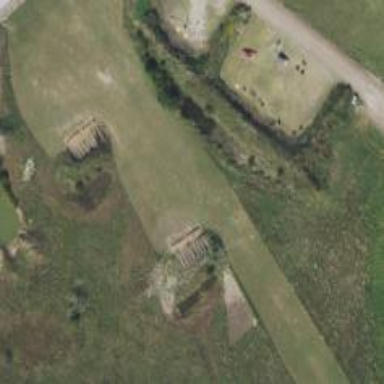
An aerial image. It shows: Shooting range on leisure land pitch.